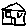
Label: house